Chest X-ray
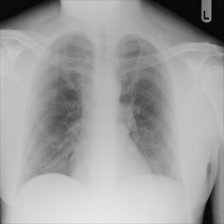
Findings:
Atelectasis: negative
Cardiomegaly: negative
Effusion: negative
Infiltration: negative
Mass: negative
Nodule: negative
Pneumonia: negative
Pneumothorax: negative
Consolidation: negative
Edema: negative
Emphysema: negative
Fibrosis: negative
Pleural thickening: negative
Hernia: negative